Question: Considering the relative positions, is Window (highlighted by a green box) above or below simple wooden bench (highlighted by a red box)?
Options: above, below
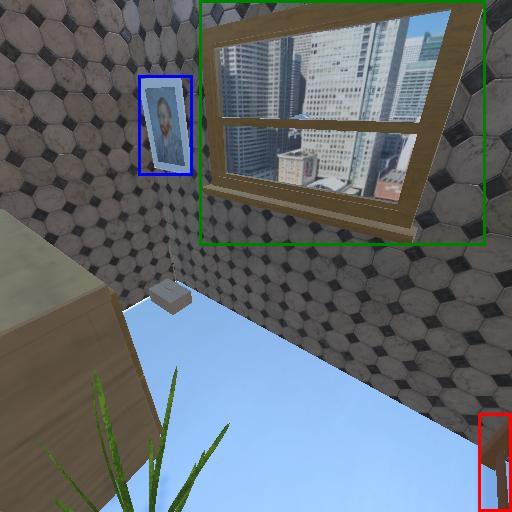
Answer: above